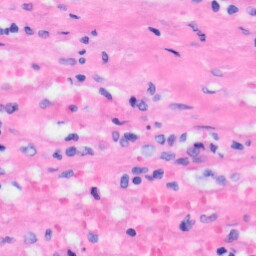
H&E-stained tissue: Liver